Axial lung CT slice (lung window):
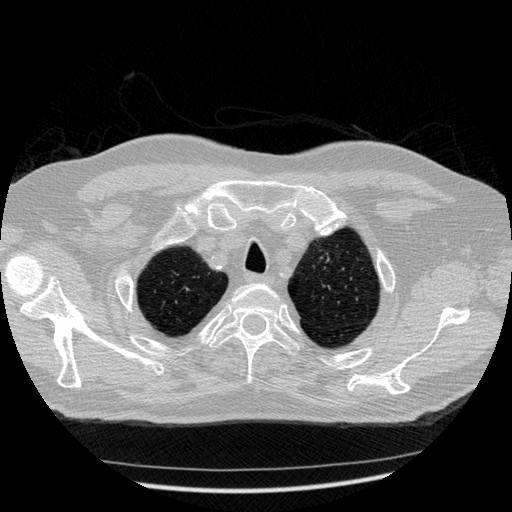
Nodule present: no